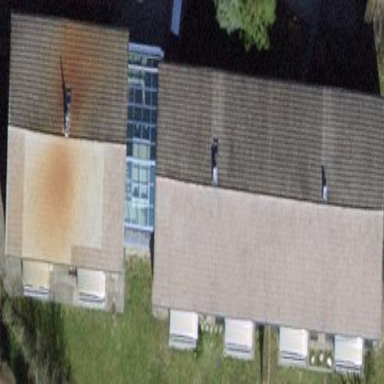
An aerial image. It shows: Residential building.